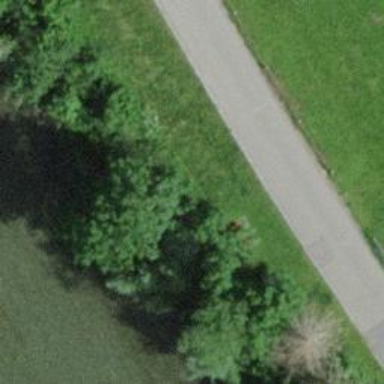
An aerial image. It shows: Bench.